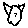
Label: cat